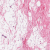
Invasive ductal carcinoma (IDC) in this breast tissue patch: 0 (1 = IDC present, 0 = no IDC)